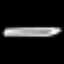
Label: pencil